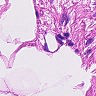
Metastatic tissue present: no